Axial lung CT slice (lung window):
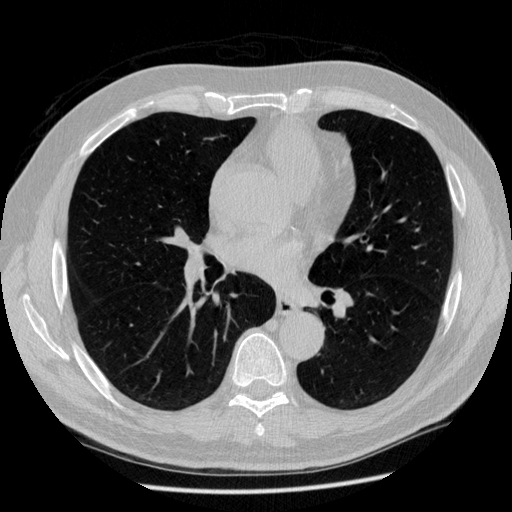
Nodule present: no